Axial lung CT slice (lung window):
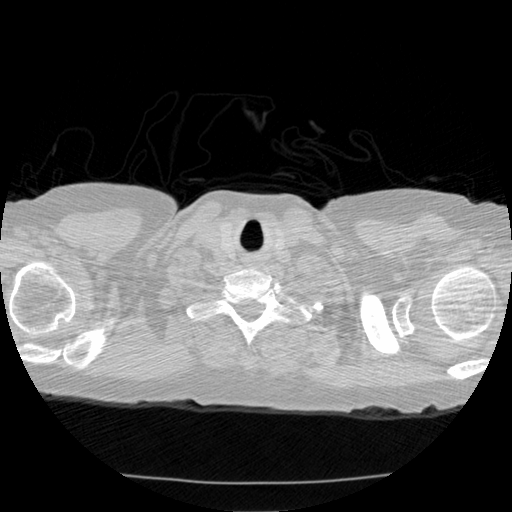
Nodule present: no